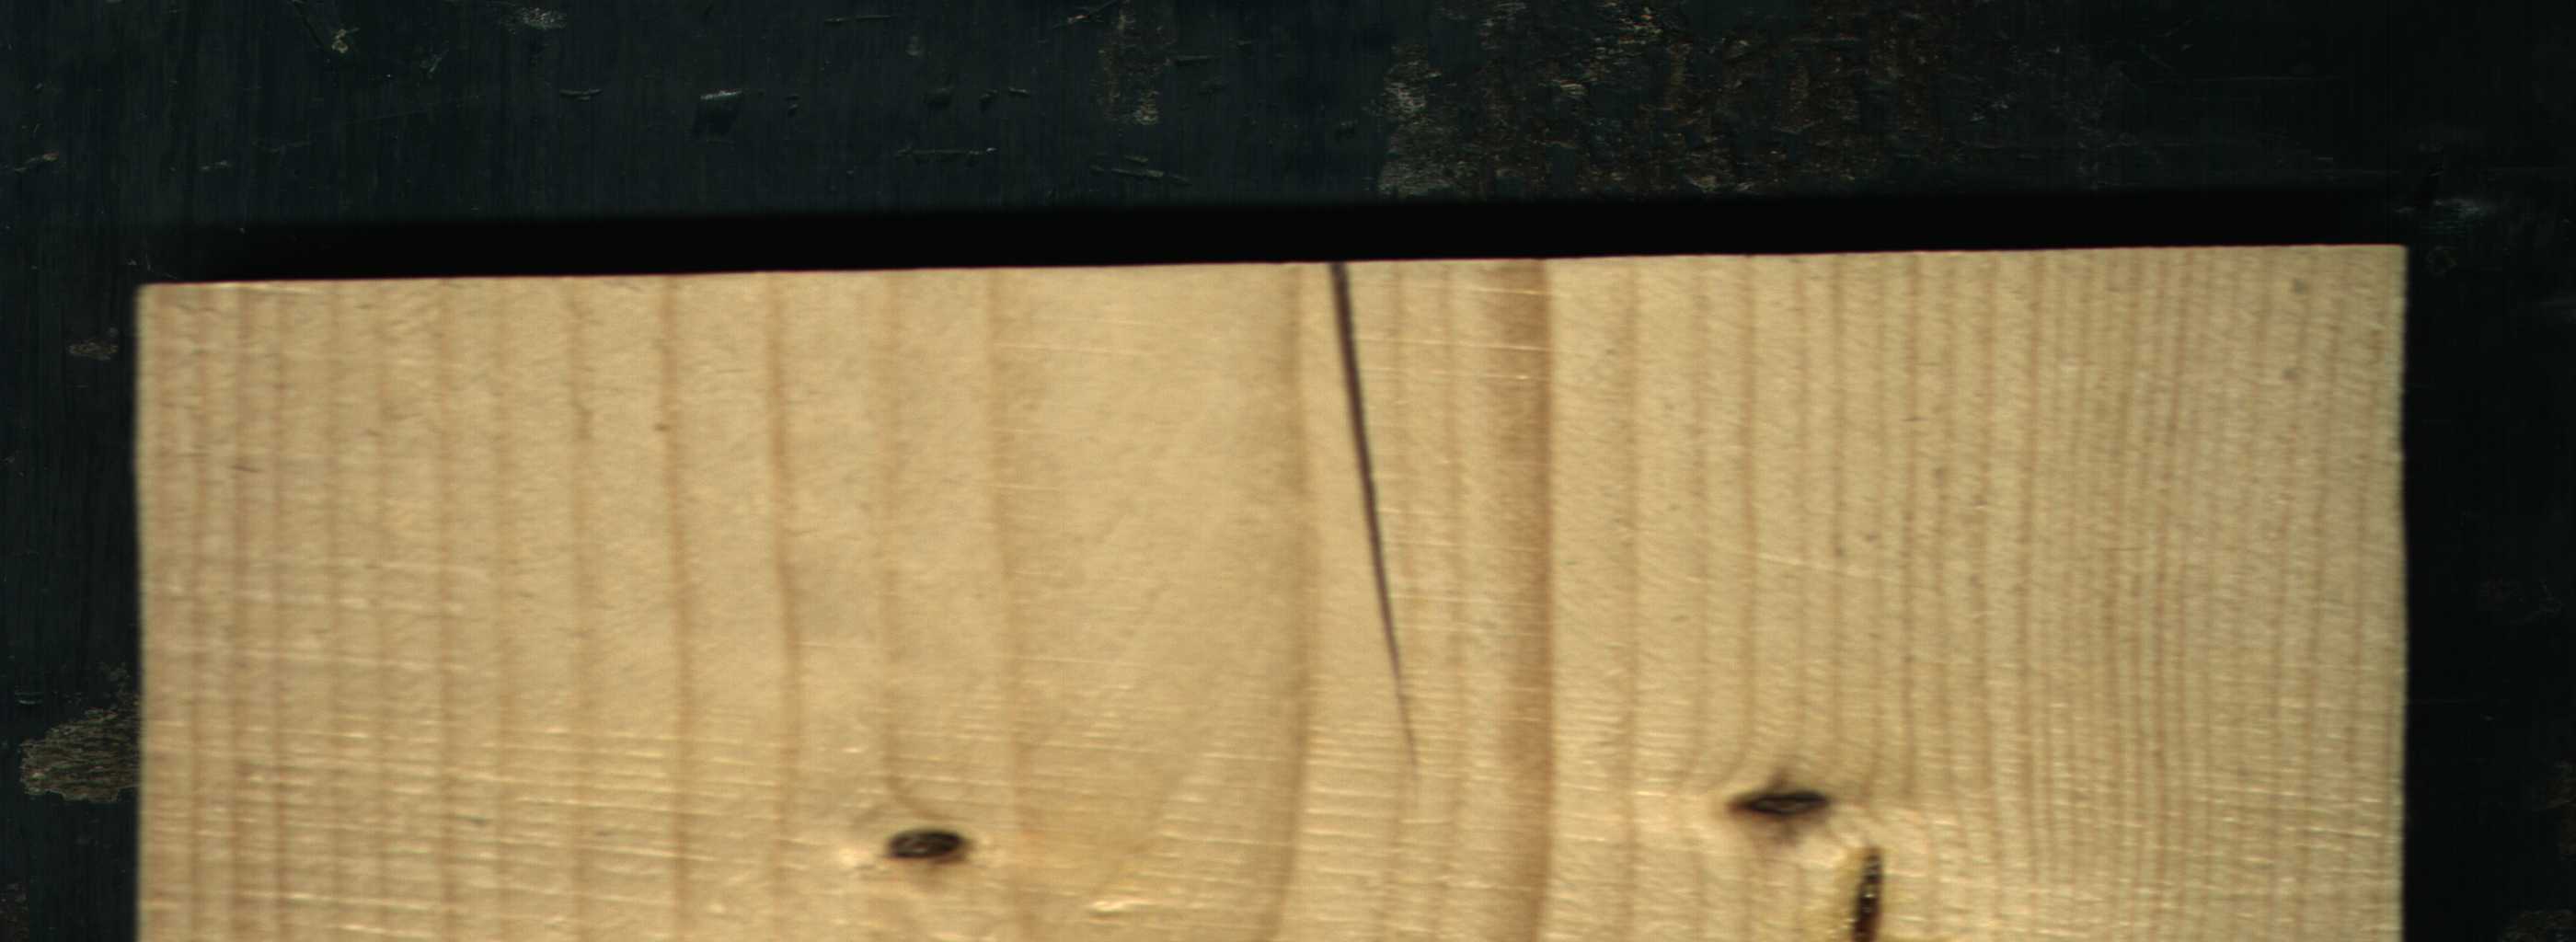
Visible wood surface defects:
resin
Crack
Dead_Knot
Dead_Knot